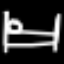
Label: bed